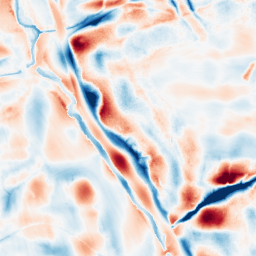
Category: wavelet
Decomposition family: wavelet_biorthogonal
Decomposition parameters: wavelet: bior4.4
level: 5
Upsampling method: quintic
Upsampling parameters: scale: 2
Upsampling scale: 2